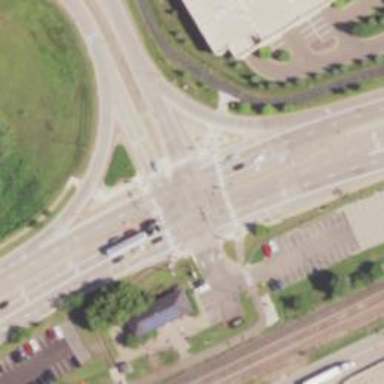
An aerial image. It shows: Footway crossing with zebra markings.